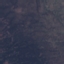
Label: HerbaceousVegetation